Question: I'm a Boy Scout Assistant Scout Master and was asked to help with a fundraiser so I'm trying to put together a Excel sheet. I would like to use sumproduct to pull together the totals I need from two tables. My result would be in B3 in referenced pic.
Math:
(C7 * B18) + (C14 * B19)
or
(.19672 * 300)+(1 * 200)
Result of 259.02
'''
Need
Table 2 Dist Hours
Table 3 Total
From
Table 1 Name = $A$3
Table 1 Name = Table 2 Name
Table 2 ID = Table 3 ID
'''
I hope someone can help our Boy Scout Troop (me)

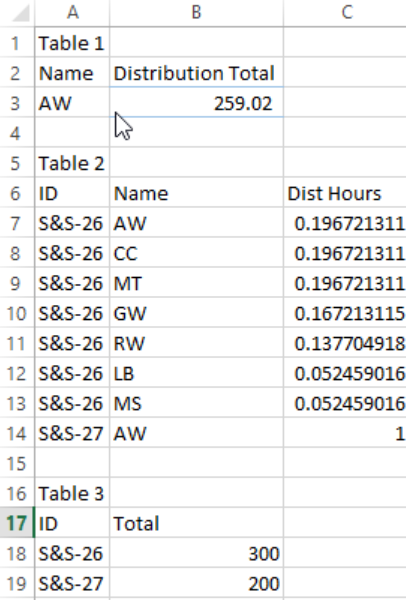
Answer: Try the following formula, which needs to be confirmed with CONTROL+SHIFT+ENTER, not just ENTER...
'''
=SUM(IF(B7:B14=A3,SUMIF(A18:A19,A7:A14,B18:B19)*(C7:C14)))
'''
Adjust the ranges accordingly.